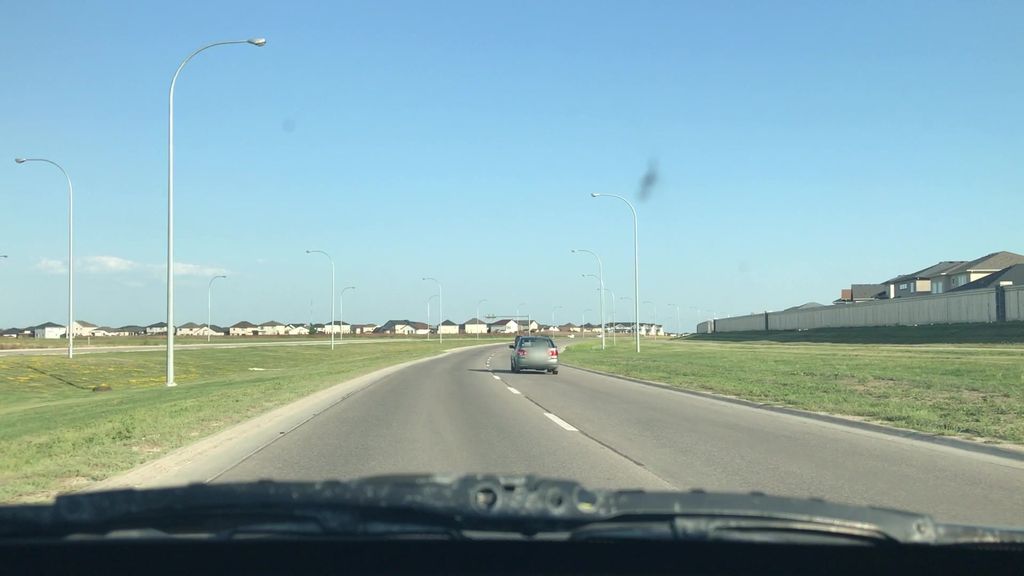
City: winnipeg